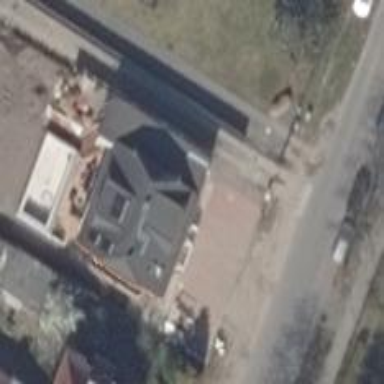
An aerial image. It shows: Half-hipped roof house.